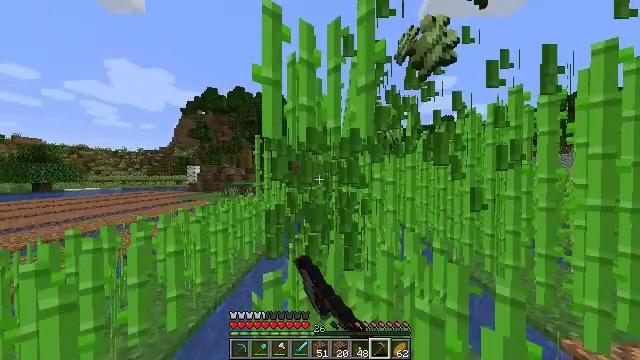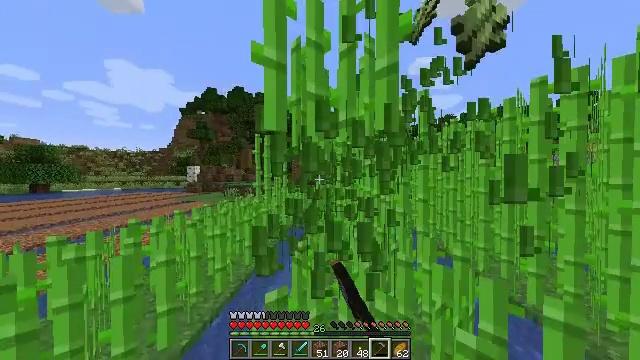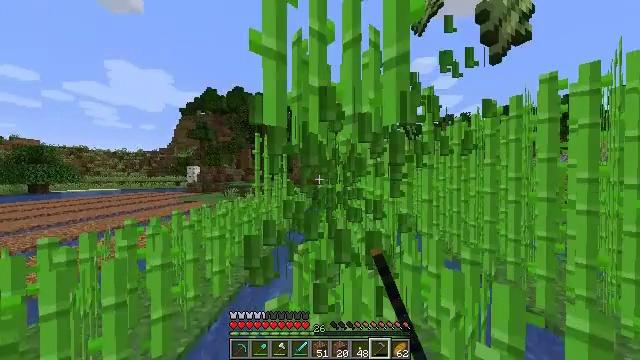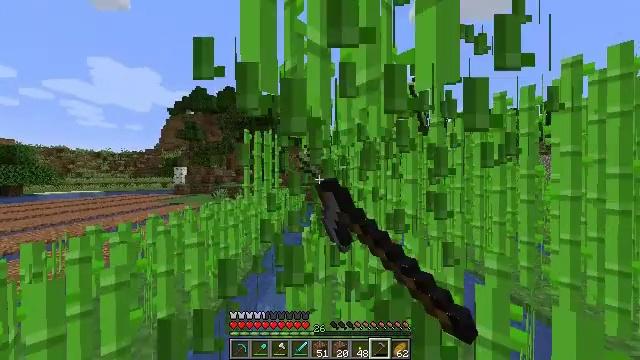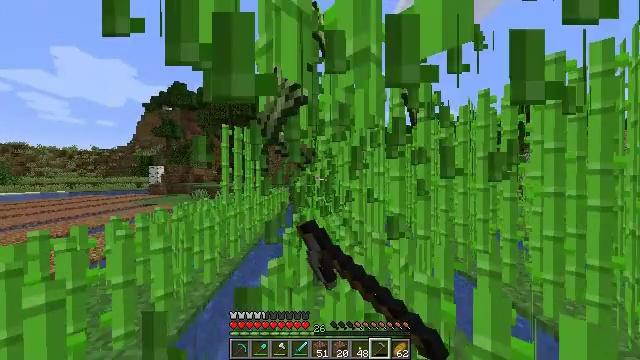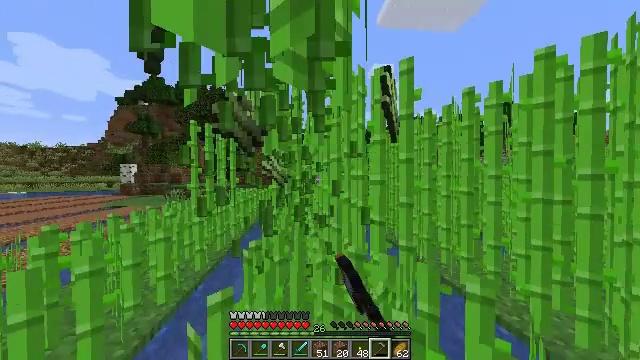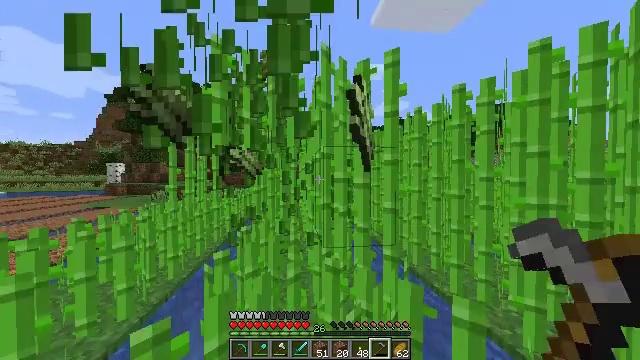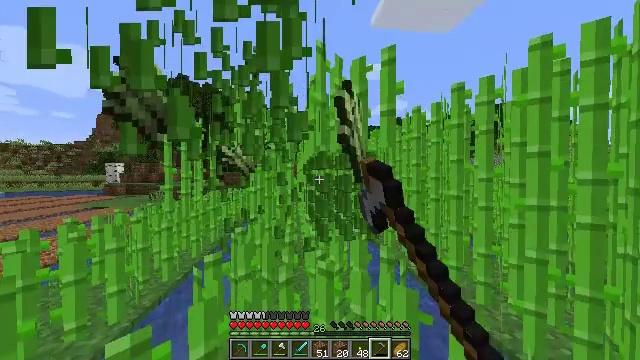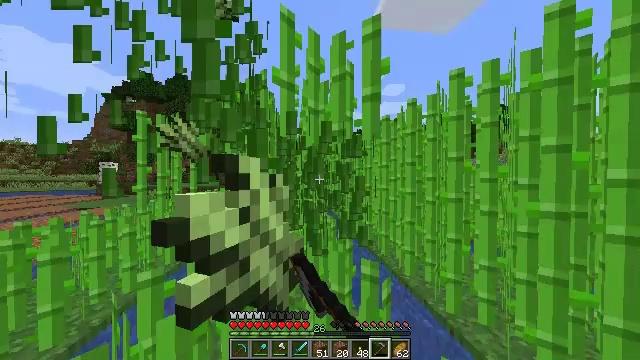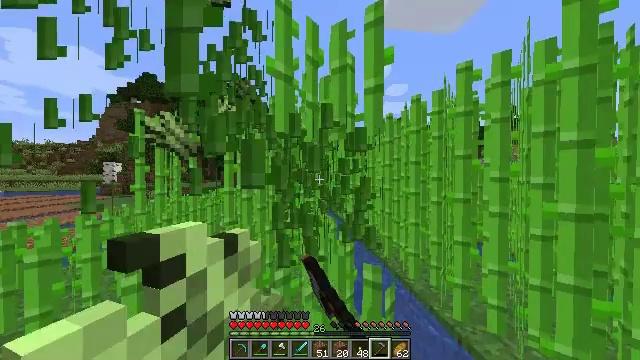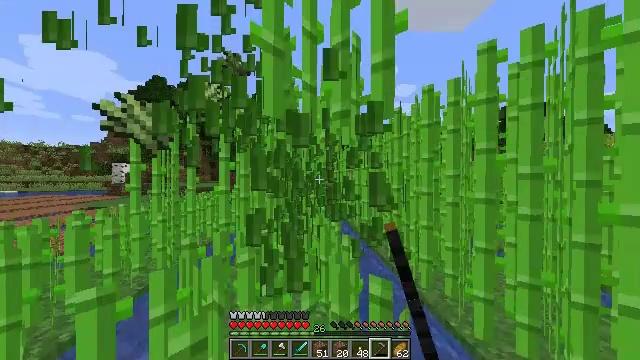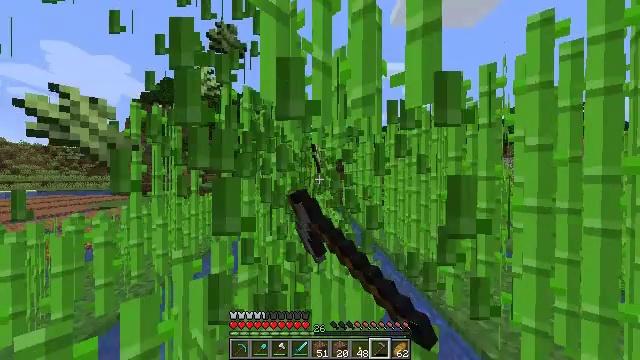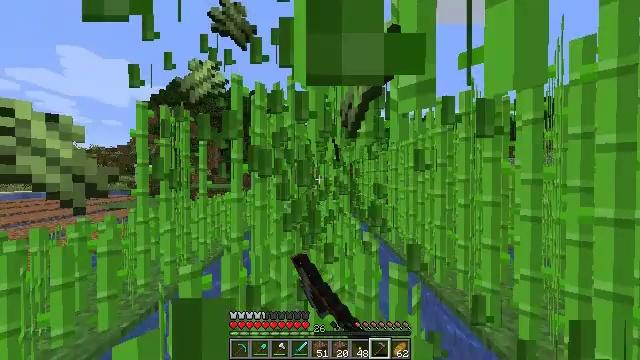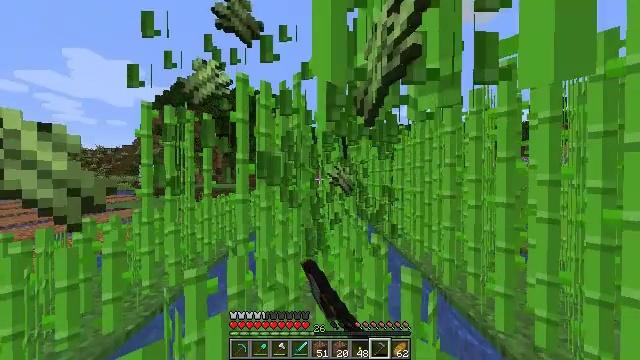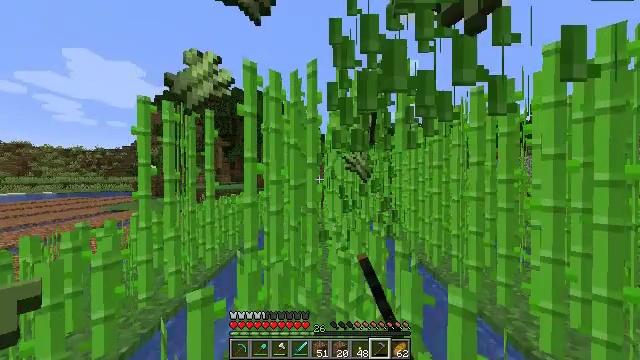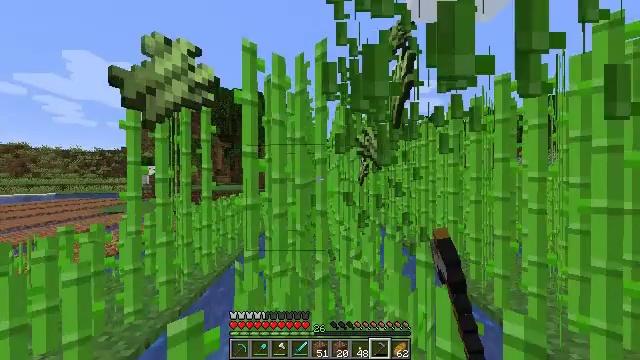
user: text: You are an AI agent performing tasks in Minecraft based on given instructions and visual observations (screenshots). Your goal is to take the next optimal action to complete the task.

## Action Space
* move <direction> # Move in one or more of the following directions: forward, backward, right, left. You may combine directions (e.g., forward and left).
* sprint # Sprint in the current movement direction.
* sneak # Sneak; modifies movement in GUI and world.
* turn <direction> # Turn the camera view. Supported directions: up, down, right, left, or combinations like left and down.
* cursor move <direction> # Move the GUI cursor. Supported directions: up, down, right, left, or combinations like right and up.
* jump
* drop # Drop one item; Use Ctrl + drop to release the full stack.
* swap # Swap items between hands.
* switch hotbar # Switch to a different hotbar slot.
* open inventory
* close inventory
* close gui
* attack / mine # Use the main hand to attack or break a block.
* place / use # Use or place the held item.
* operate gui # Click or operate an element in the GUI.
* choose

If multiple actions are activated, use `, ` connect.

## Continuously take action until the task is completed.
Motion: motion action
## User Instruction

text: Harvest sugar cane from the plant.
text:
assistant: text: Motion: move forward, sprint, attack / mine
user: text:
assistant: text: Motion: move forward, sprint, attack / mine
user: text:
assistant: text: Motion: move forward, sprint, turn right, attack / mine
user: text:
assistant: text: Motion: move forward and move right, sprint, turn right, attack / mine
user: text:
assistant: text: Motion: move forward and move right, sprint, turn right, attack / mine
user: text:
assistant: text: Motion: move forward and move right, sprint, turn right, attack / mine
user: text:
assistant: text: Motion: move forward and move right, sprint, attack / mine
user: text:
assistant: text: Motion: move forward, sprint, attack / mine
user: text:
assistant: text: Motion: move forward, sprint, attack / mine
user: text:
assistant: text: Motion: move forward, sprint, turn left, attack / mine
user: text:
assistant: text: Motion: move forward and move left, sprint, turn left, attack / mine
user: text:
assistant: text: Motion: move forward and move left, sprint, turn left, attack / mine
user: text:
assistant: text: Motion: move forward and move left, sprint, attack / mine
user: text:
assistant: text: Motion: move forward, sprint, attack / mine
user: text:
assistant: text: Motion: move forward, sprint, attack / mine
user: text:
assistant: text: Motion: move forward, sprint, attack / mine
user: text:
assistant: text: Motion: move forward, sprint, attack / mine
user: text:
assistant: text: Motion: move forward, sprint, turn right, attack / mine
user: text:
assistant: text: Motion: move forward and move right, sprint, turn right, attack / mine
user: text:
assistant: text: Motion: move forward and move right, sprint, turn right, attack / mine
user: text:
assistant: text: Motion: move forward and move right, sprint, attack / mine
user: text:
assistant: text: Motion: move forward and move right, sprint, attack / mine
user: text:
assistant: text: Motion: move forward, sprint, attack / mine
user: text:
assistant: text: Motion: move forward, sprint, attack / mine
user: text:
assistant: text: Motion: move forward and move left, sprint, turn left, attack / mine
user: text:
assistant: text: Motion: move forward and move left, sprint, turn left, attack / mine
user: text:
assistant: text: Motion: move forward and move left, sprint, turn left, attack / mine
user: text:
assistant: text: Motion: move forward and move left, sprint, turn left, attack / mine
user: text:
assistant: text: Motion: move forward, sprint, attack / mine
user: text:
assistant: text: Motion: move forward, sprint, attack / mine